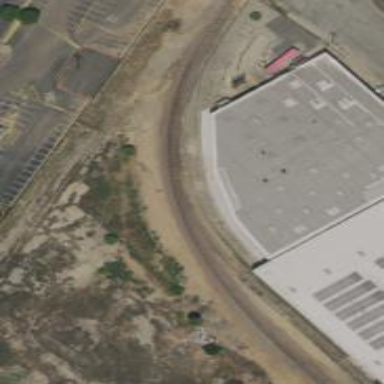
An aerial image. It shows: Rail spur service.